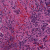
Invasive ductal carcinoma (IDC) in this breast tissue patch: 0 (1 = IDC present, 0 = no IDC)